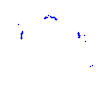
Particle: pion